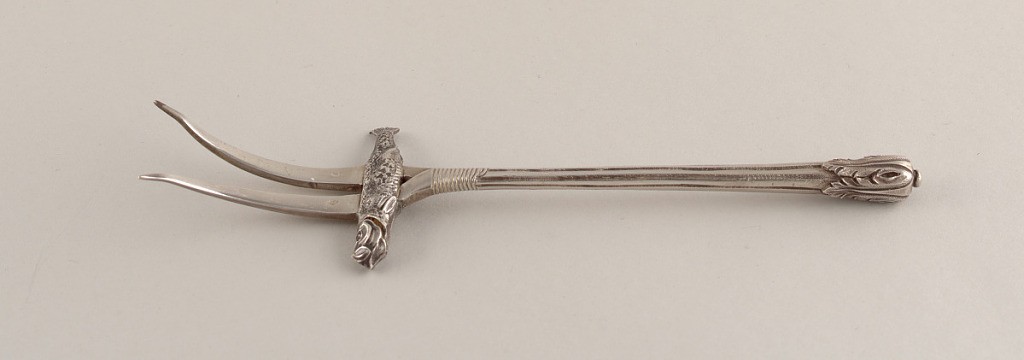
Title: Small Serving Fork with Tines Skewering Fish
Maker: Charles Victor Gibert, French
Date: ca. 1890
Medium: silver
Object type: fork
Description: Two tined fork. Tines flaring outwards to pointed tip. At base of tines, reilief fish applied to tines on both obverse and reverse sides perpendicular to tines to appear skewered on tines. At neck, series of applied thin horizontal lines that mimic fishing line. Handle with fluted decoration, widening towards terminal. Terminal wrapped in acanthus leaf decoration and topped with ball finial.